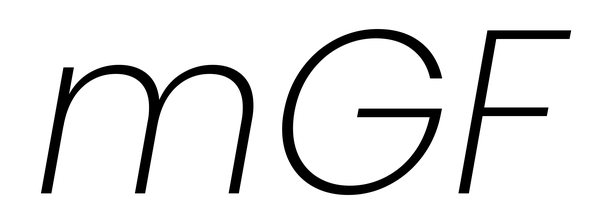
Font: Poppins-ExtraLightItalic